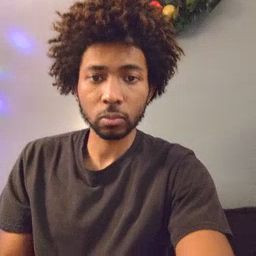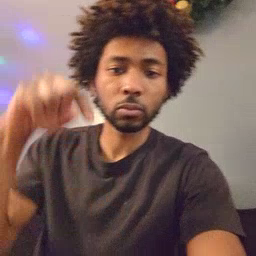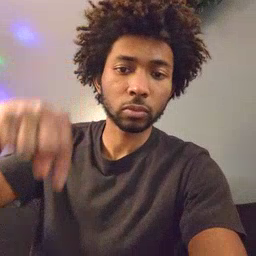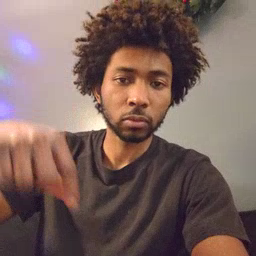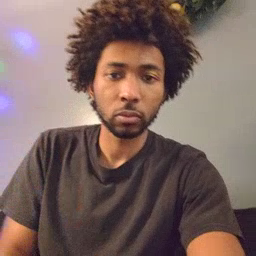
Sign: down